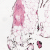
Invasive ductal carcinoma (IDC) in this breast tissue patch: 0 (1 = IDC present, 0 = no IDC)